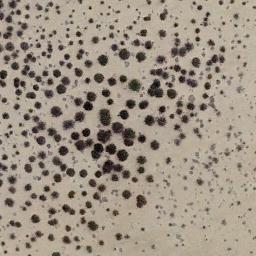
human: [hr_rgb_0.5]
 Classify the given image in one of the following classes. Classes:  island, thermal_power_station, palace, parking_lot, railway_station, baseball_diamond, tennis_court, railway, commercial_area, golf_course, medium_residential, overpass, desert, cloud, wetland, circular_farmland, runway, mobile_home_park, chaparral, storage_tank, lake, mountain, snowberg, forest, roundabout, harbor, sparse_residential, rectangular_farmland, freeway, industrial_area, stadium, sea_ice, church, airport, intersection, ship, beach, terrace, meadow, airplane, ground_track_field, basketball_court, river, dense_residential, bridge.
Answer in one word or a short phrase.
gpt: chaparral